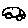
Label: car